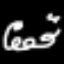
Label: squiggle